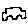
Label: car